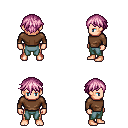
a pixel art fantasy rpg character, male body template, human, light skin, brown long-sleeve shirt, teal pants, pink short bangs hairstyle, four views (front, back, left, right), 2x2 character sprite sheet, small pixel art, hard edges, no anti-aliasing